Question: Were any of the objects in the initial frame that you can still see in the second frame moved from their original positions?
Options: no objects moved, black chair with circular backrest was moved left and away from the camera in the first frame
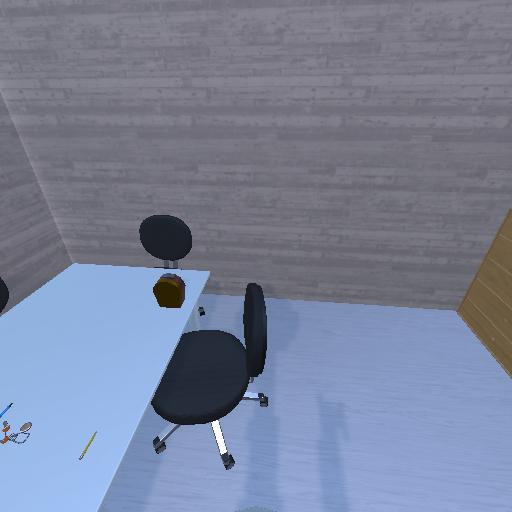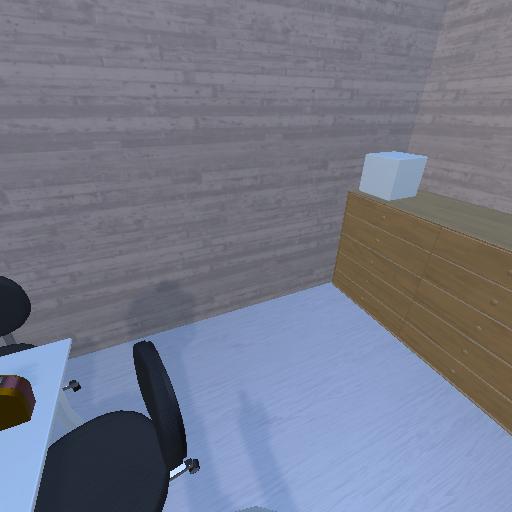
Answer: no objects moved